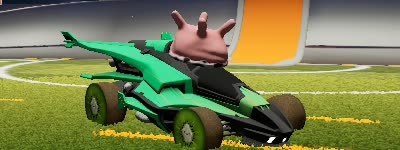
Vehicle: aftershock